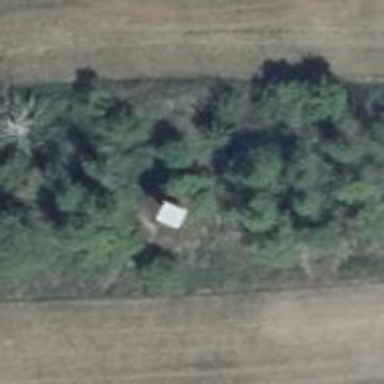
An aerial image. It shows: Hunting stand.